Interaction volume radius: 5 \u00c5
Interaction volume height: 15 \u00c5
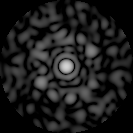
Disorder parameter: 0.782